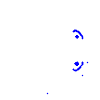
Particle: electron